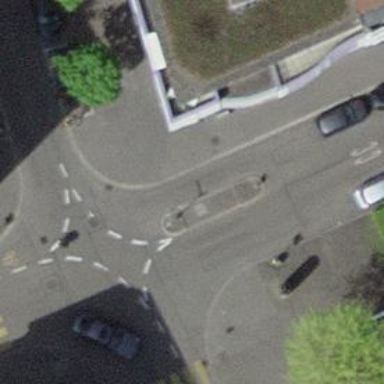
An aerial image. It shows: Unmarked crossing with pedestrian island.